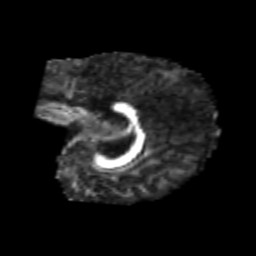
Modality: FA
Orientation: sagittal
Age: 6
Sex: male
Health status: healthy